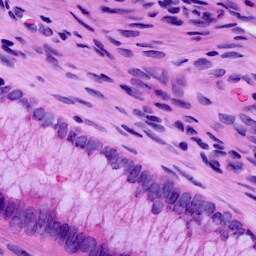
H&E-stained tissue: Cervix